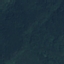
Label: Forest